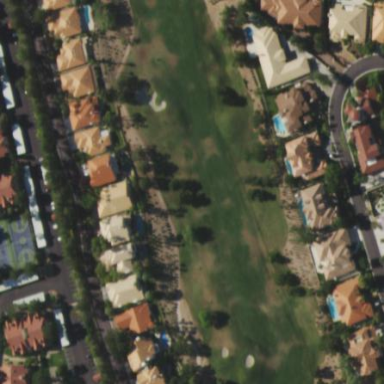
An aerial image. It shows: Grassy area designated as golf fairway.